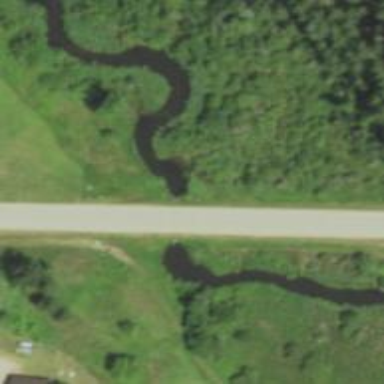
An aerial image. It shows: Culvert tunnel.